Question: I want to convert the following json code which I have collected using get requests into a tree like structure
'''
"rules": [{
"name": "Rule1",
"isFirst": true,
"conditions": [{
"outcomeTrue": {
"GoToRule": "Rule2"
},
"outcomeFalse": {
"ChangeStatus": {
"GoToRule": "26"
}
},
"outcomeError": {
"ChangeStatus": {
"GoToRule": "27"
}
},
}],
},{
"name": "Rule2",
"isFirst": false,
"conditions": [{
"name": "history check idNumber",
"outcomeTrue": {
"GoToRule": "27"
},
"outcomeFalse": {
"GoToRule": "Rule3"
},
"outcomeError": {
"GoToRule": "26"
},
}],
}]
'''
into something like this. Just a normal graph like this:

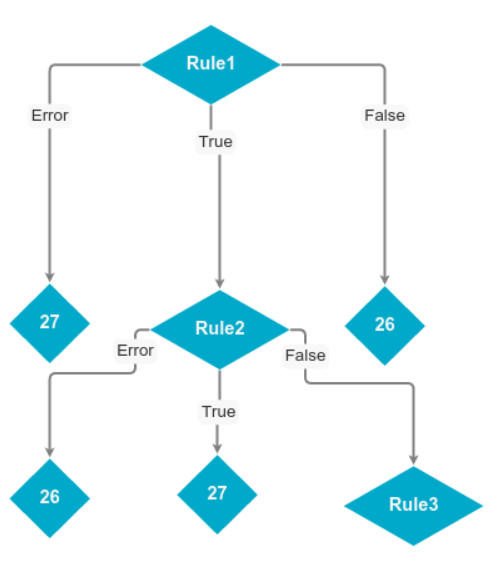
Answer: Have a look at <URL>
<URL>
EDIT: Another example: <URL>